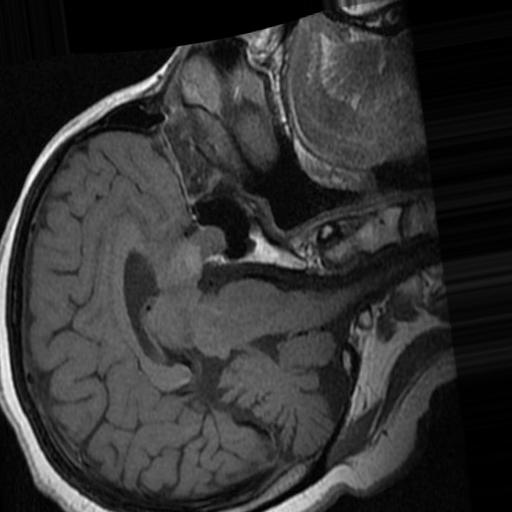
Label: brain_tumor